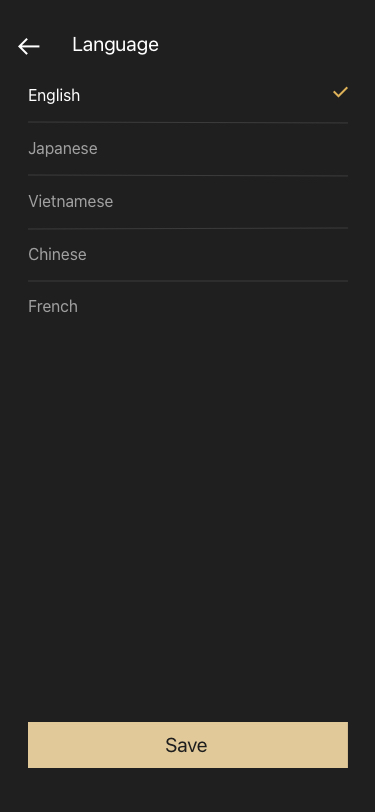
Text in this UI design:
English
Japanese
Vietnamese
Chinese
French
Save
Language